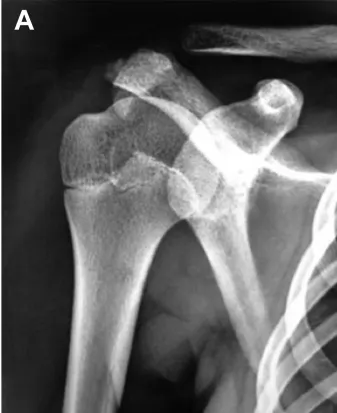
Shoulder anteroposterior.
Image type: radiology (x_ray)